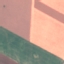
Land use / land cover class: AnnualCrop